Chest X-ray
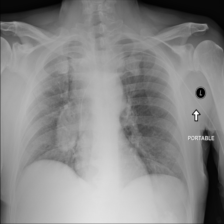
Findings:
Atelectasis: negative
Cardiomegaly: negative
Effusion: negative
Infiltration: negative
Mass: negative
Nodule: negative
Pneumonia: negative
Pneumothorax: negative
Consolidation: negative
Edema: negative
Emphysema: negative
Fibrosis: negative
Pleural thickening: negative
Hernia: negative